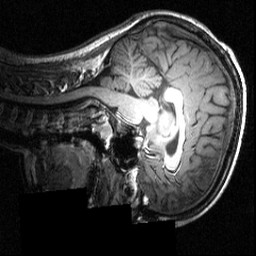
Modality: T1w
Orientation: sagittal
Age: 12
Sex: female
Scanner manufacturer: siemens
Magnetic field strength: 3.951 T
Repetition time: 1.5 s
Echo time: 0.00335 s